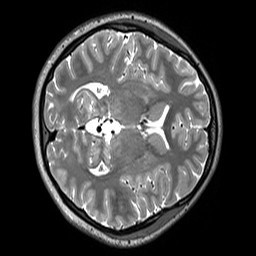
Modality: T2w
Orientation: axial
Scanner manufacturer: siemens
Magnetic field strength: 3 T
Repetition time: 3.2 s
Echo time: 0.406 s